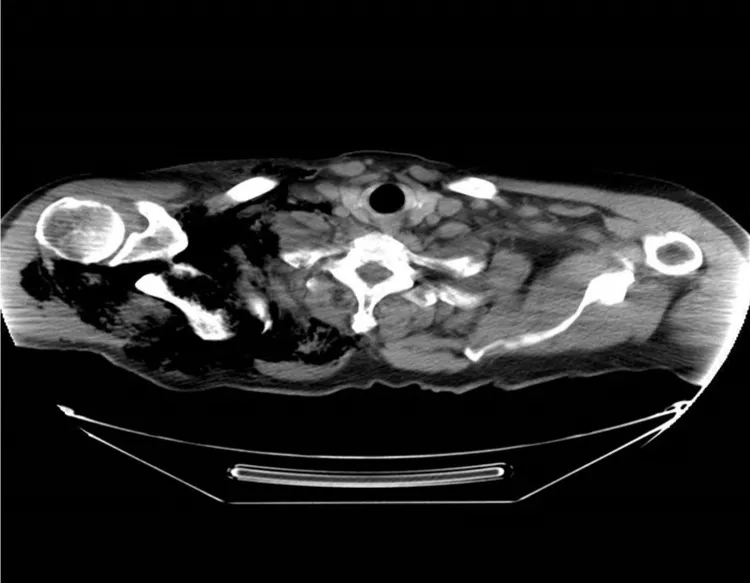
CT chest showing air in the soft tissues right side of neck and chest wall.
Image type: radiology (ct)